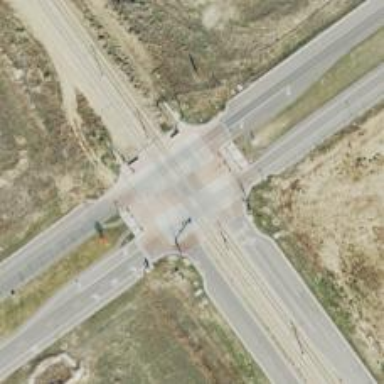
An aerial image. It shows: Railway crossing.